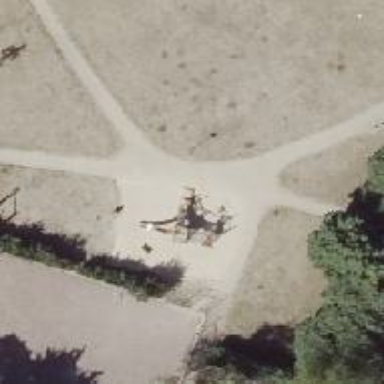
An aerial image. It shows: Playground structure.